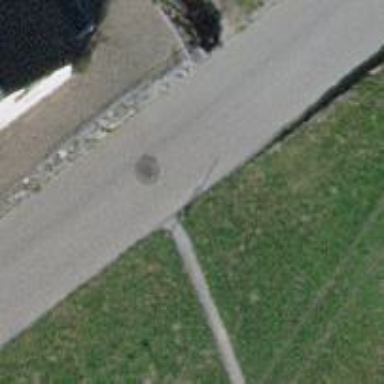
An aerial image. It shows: Residential road with asphalt surface.